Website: bh-photo
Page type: address-validator
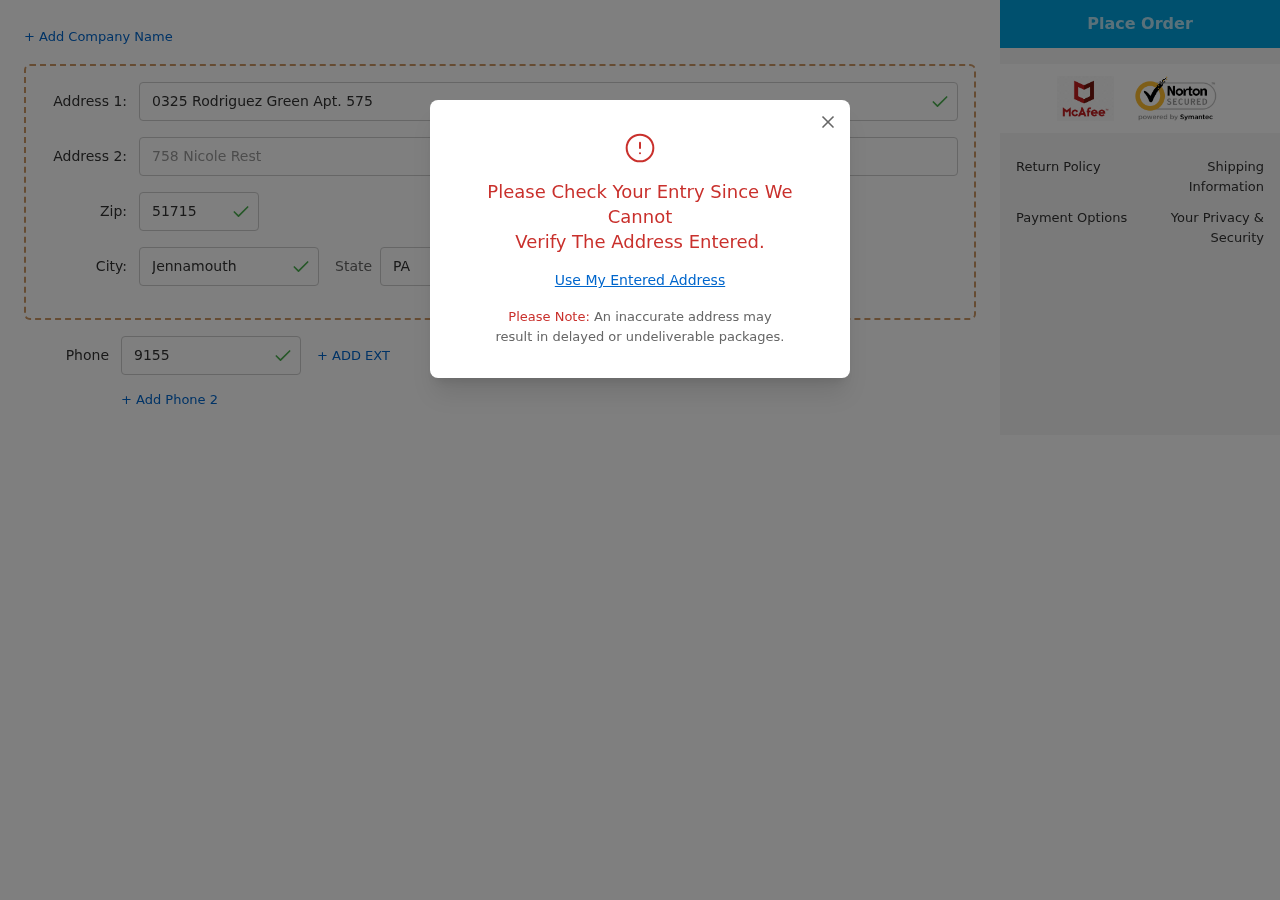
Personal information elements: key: PII_CITY
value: Jennamouth
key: PII_PHONE
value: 9155485003
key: PII_POSTCODE
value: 51715
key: PII_STATE_ABBR
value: PA
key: PII_STREET
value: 0325 Rodriguez Green Apt. 575
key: PII_STREET2
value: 758 Nicole Rest